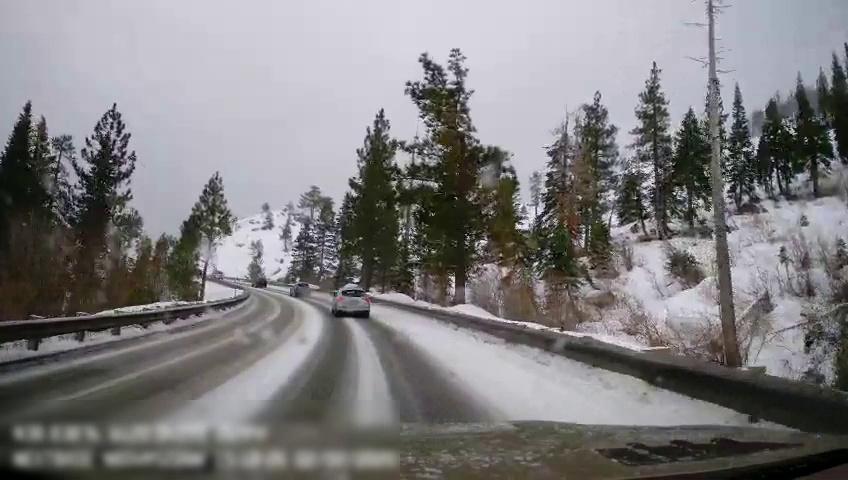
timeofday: Day
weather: Snowy
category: Drivable Space
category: Vehicles | Car
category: Vehicles | Car
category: Vehicles | Car
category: Vehicles | Car